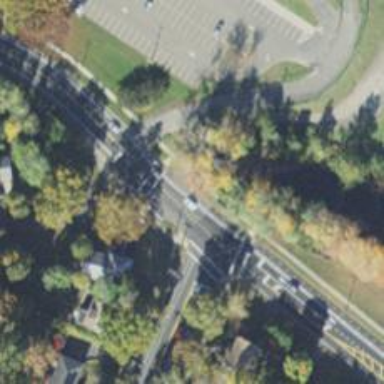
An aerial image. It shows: Asphalt cycleway.